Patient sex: M
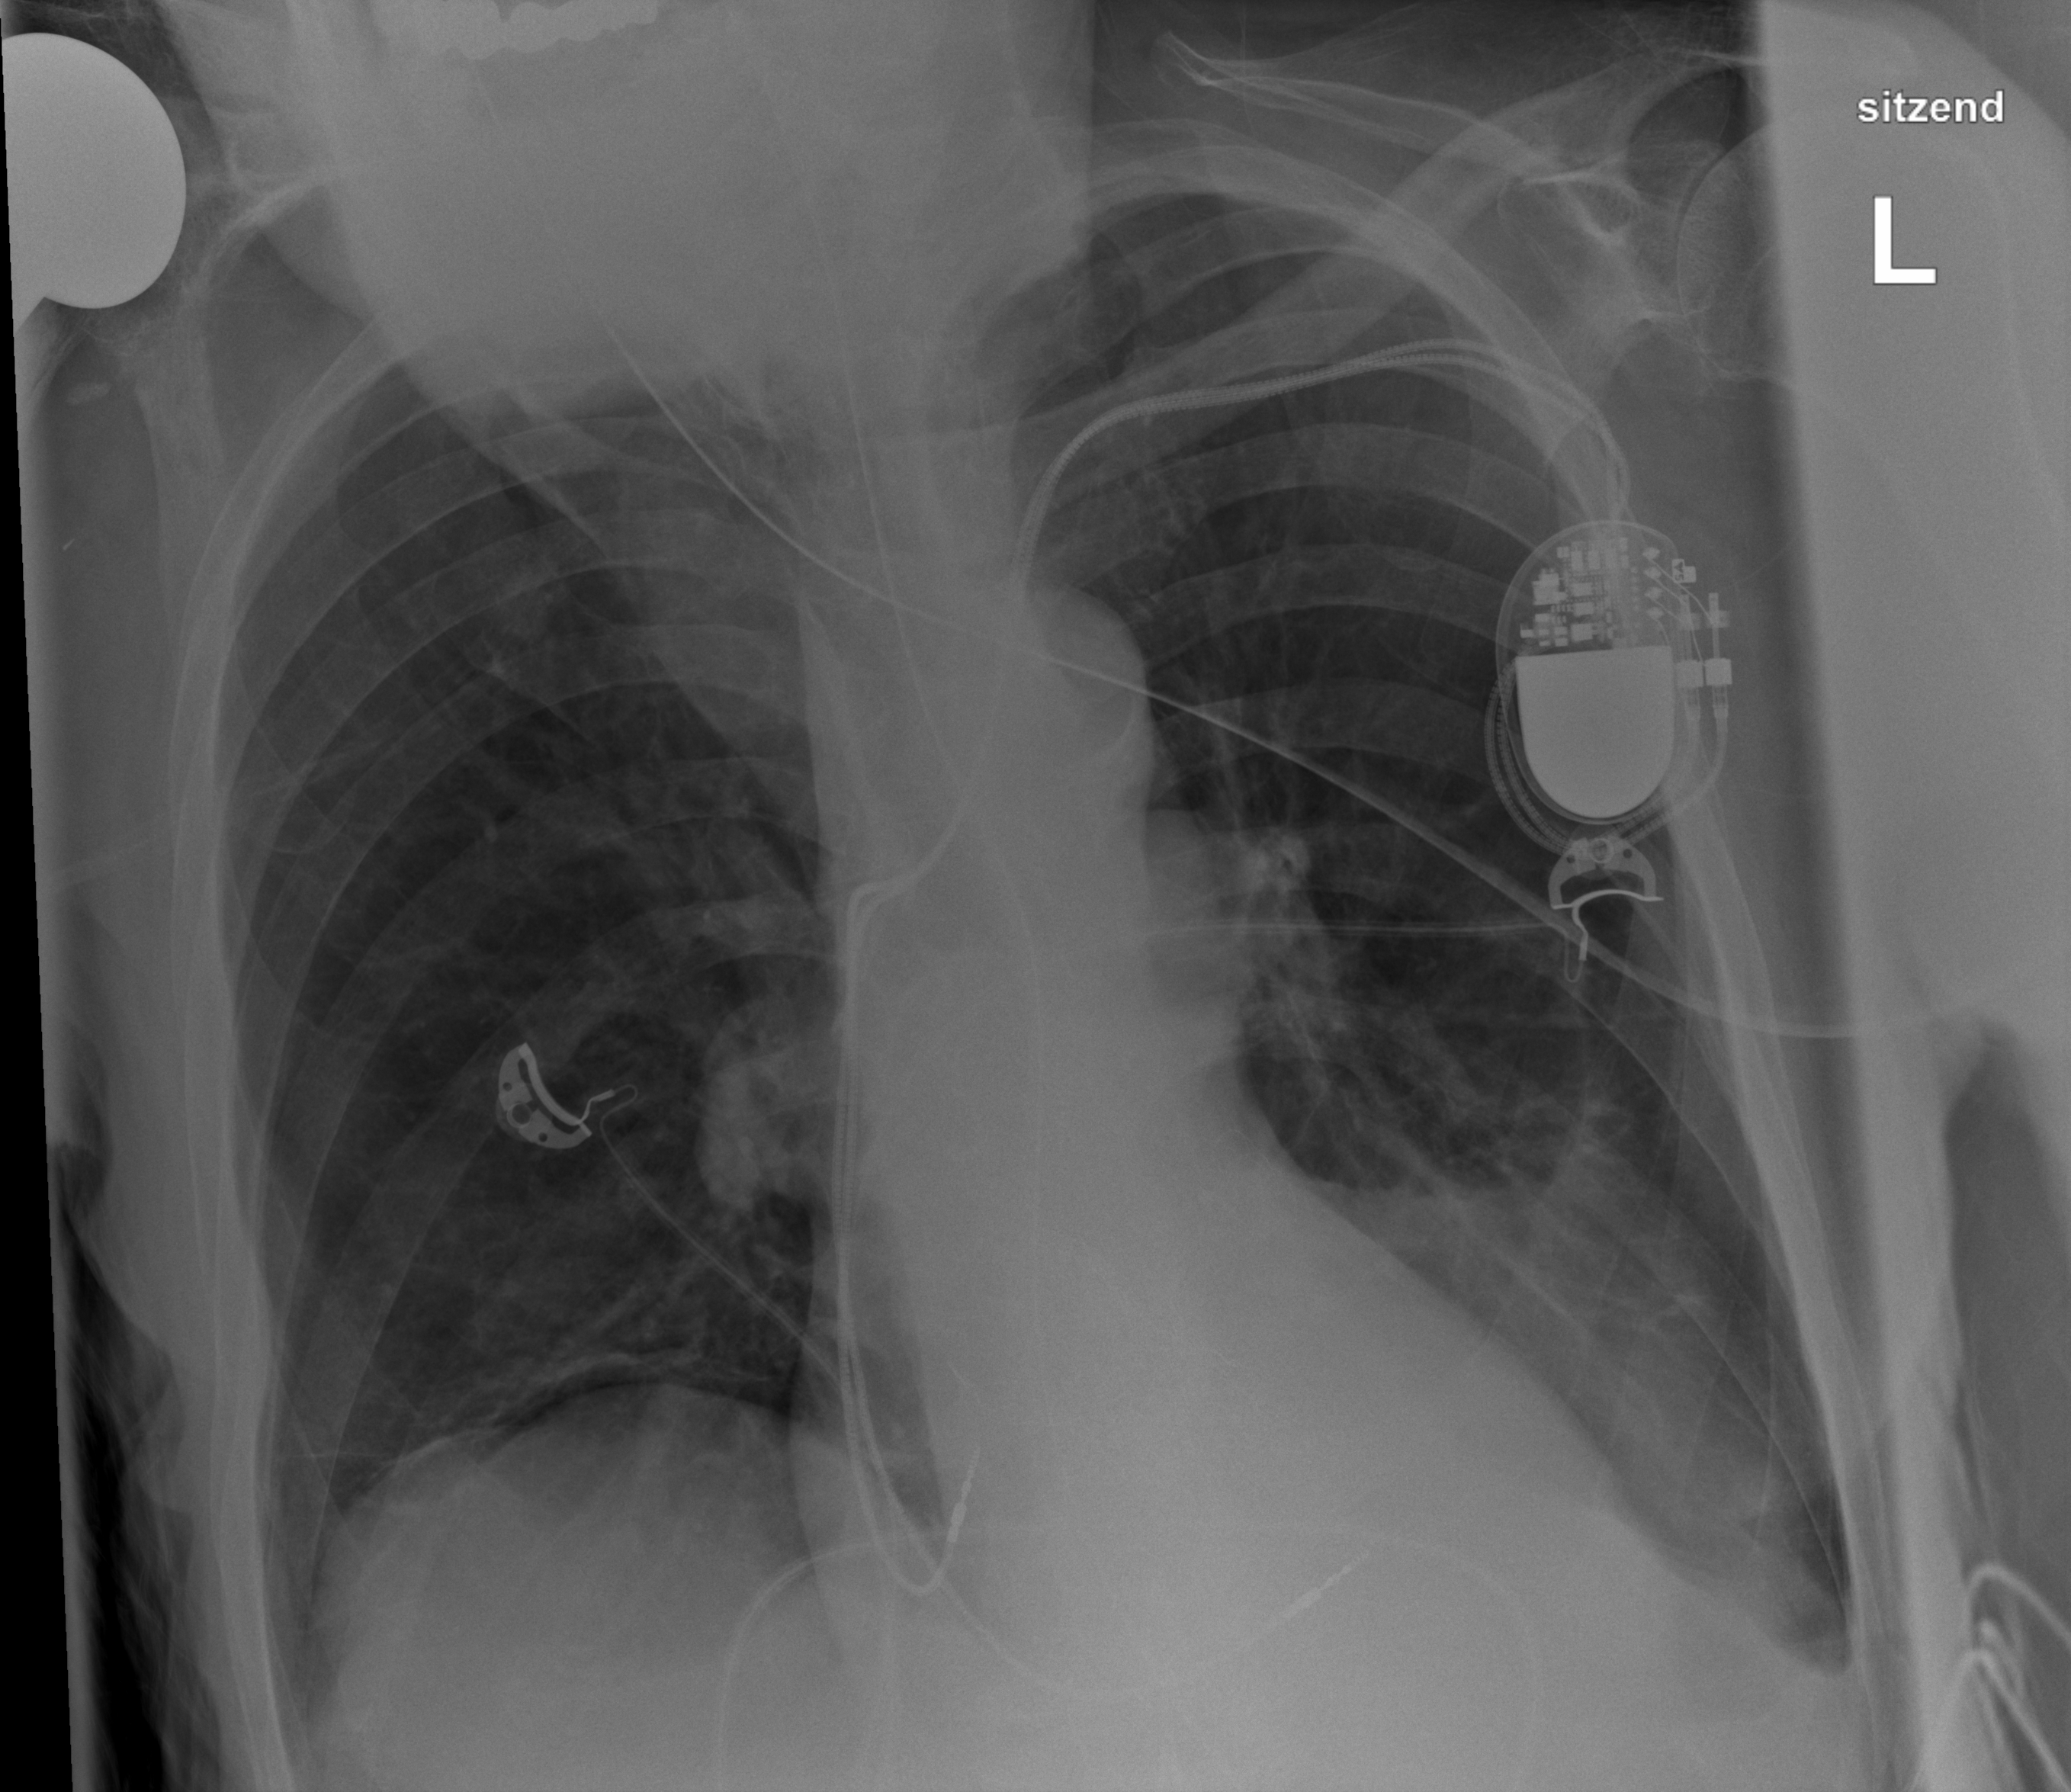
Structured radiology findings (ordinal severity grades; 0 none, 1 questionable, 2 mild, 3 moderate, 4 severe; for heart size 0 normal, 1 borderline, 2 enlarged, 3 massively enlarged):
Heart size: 0
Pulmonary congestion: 0
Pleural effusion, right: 1
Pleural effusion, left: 2
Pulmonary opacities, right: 0
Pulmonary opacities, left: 0
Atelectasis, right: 2
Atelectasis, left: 2